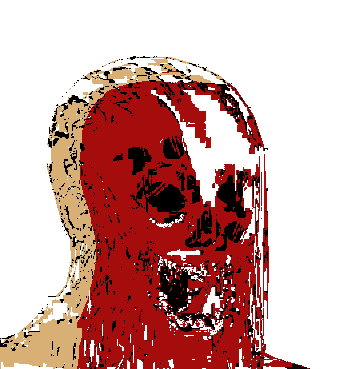
Label: 5_Rage